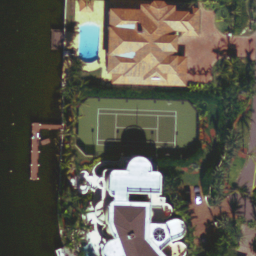
Label: tennis court